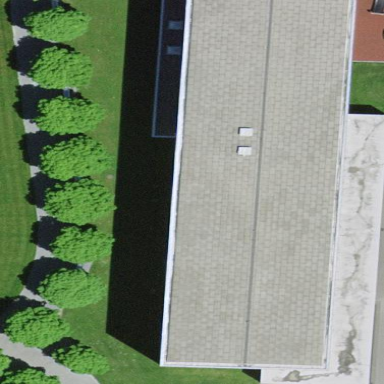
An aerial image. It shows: School building.